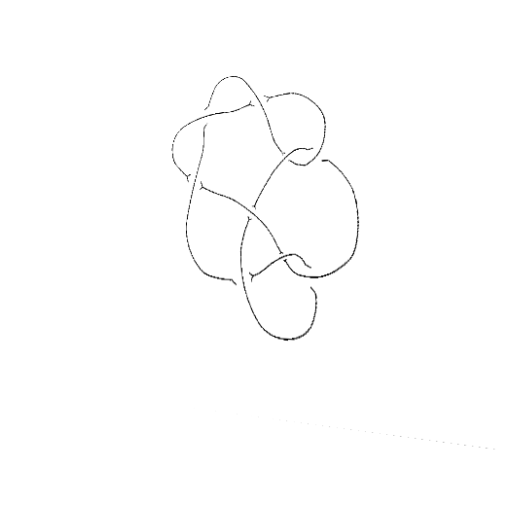
Crossing number: 9